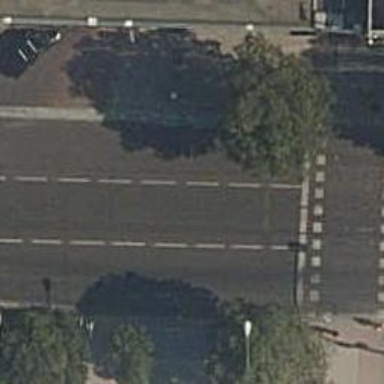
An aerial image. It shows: Secondary road with asphalt surface.